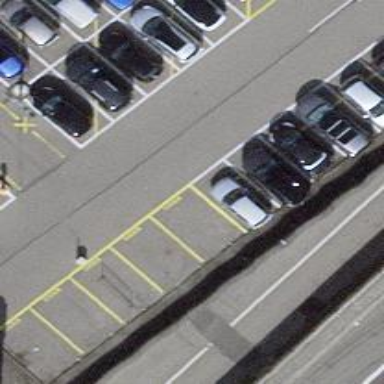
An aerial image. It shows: Bicycle parking facility.